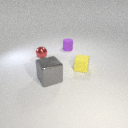
small yellow rubber cube to the right of small purple rubber cylinder